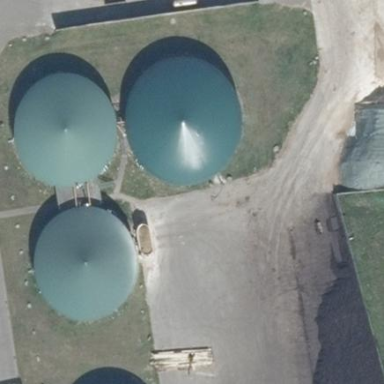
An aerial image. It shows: Digester building.